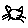
Label: cat